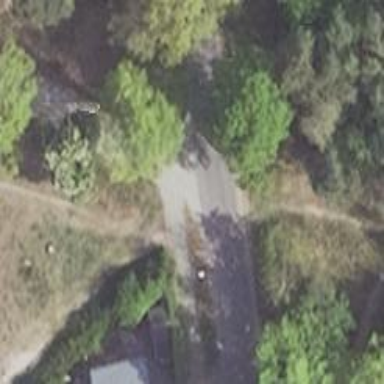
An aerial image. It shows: Path.